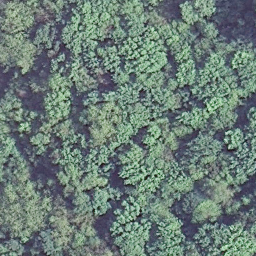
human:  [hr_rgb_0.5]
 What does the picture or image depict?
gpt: forest